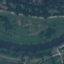
Land use / land cover: River